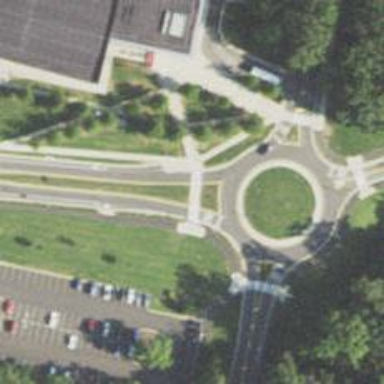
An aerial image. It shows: Shared footway and cycleway.